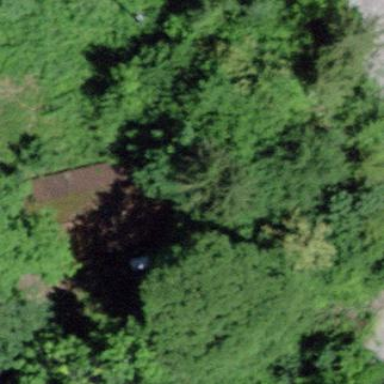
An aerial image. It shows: Barn.